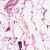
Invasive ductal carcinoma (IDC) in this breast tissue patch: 0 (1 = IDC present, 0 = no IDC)